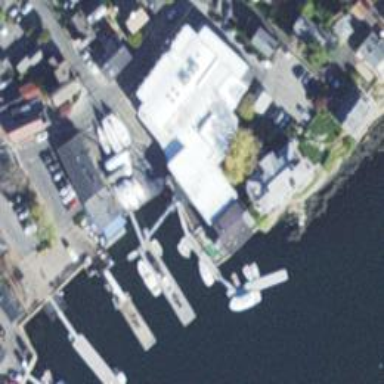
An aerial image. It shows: Building located near boatyard.